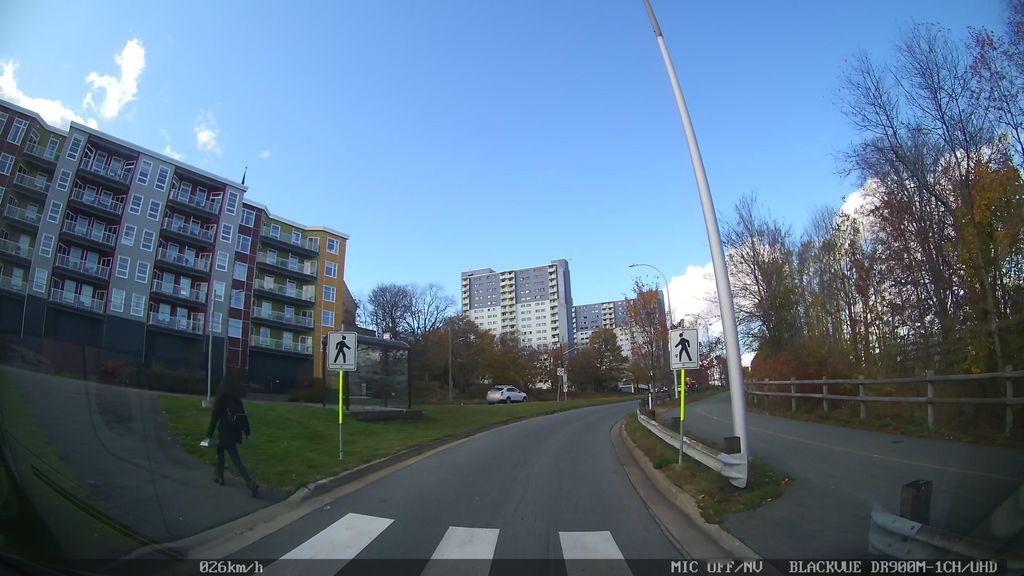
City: halifax